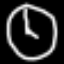
Label: clock